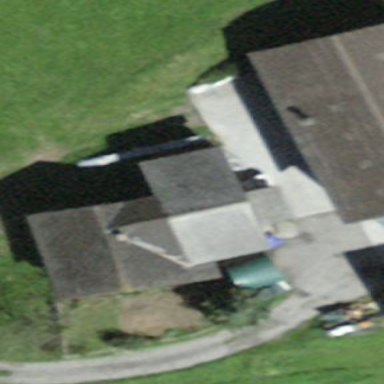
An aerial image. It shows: Gabled roof on farm auxiliary building.